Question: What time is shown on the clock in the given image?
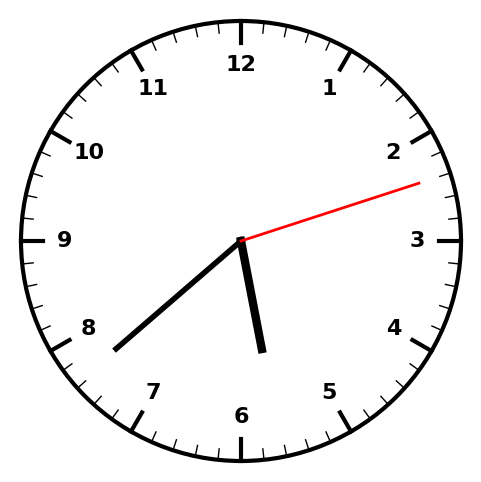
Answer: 05:38:12